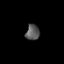
Tissue: prostate
Cell type: Fibroblasts
Senescence score: 0.8222
Nuclear area (px): 212
Mean DAPI intensity: 87.462